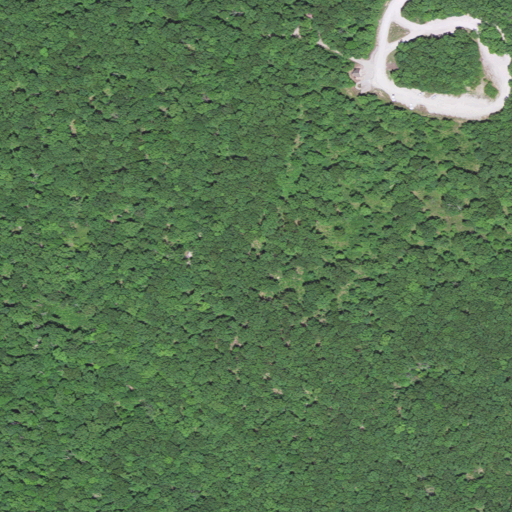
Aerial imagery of mountain in Missouri named Taum Sauk Mountain containing deciduous forest and pasture